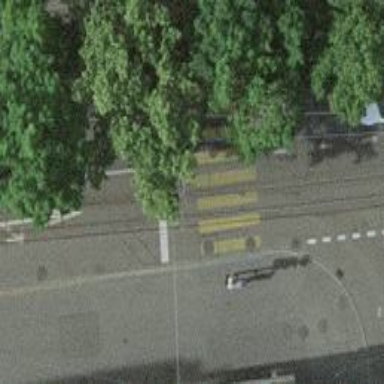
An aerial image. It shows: Tram crossing on the railway.